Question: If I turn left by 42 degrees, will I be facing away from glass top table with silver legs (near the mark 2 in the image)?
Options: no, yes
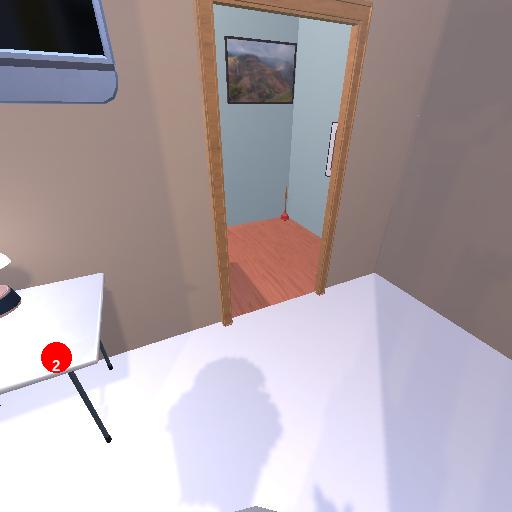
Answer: no